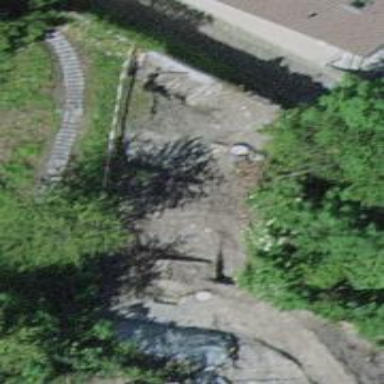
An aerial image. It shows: Concrete bench.